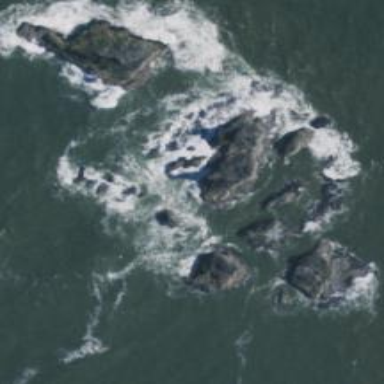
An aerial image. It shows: Natural rock reef.